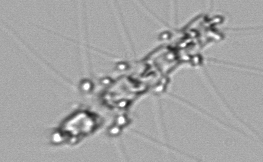
Label: Chaetoceros_didymus_TAG_external_flagellate